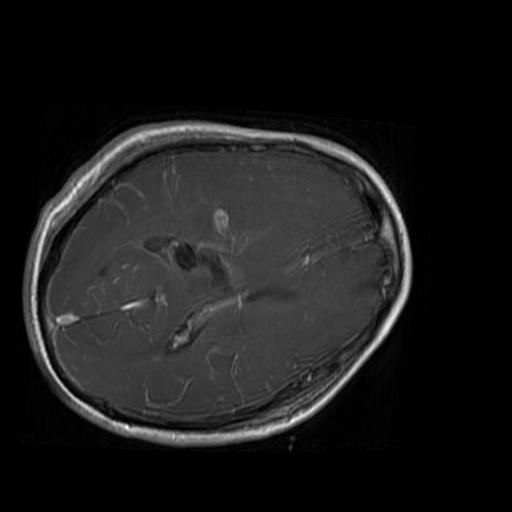
Label: brain_glioma